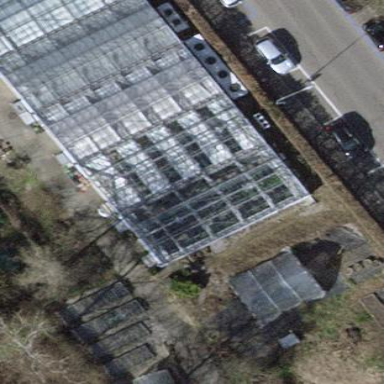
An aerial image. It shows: Greenhouse.